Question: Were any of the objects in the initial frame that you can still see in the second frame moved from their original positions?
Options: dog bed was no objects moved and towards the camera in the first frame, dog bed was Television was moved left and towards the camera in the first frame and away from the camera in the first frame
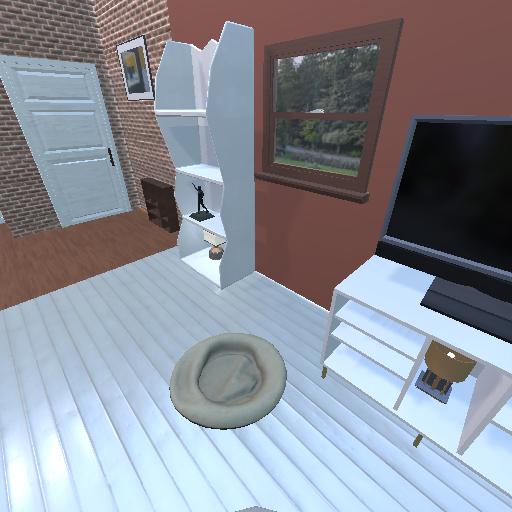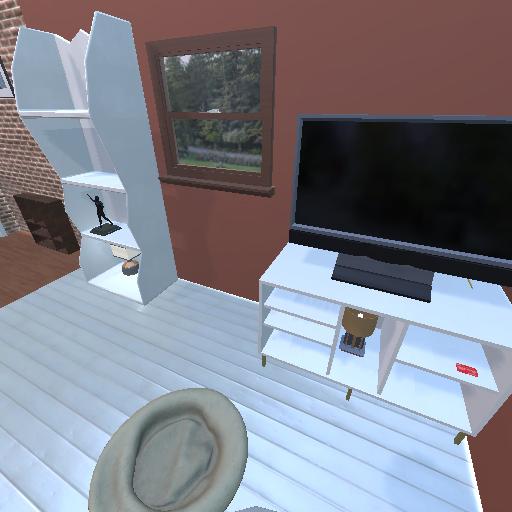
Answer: dog bed was no objects moved and towards the camera in the first frame